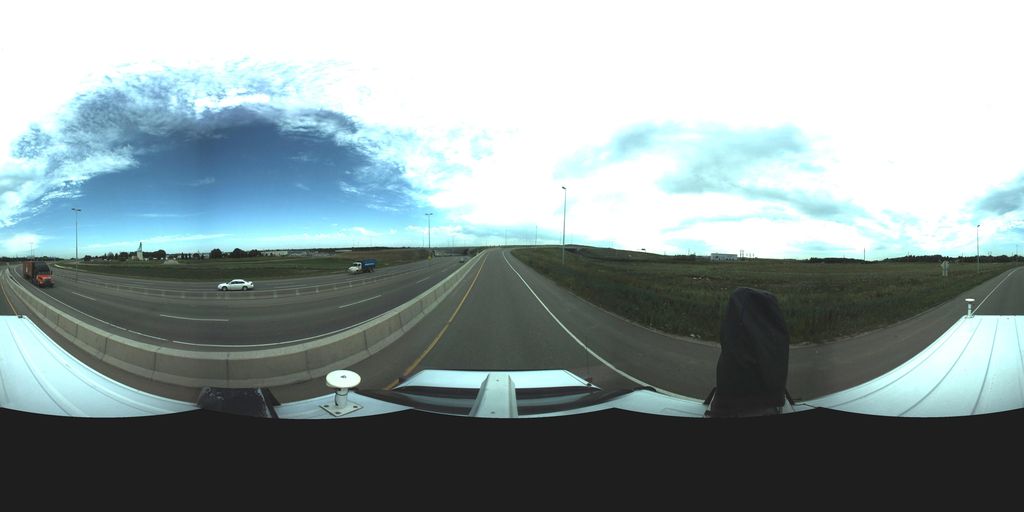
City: saskatoon